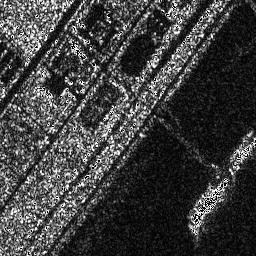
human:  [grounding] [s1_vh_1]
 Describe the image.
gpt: In the satellite image, there is  <ref>1 large ship </ref> <box>[[73, 68, 89, 87, 0]]</box> located at bottom right,  <ref>1 medium ship </ref> <box>[[89, 53, 99, 67, 0]]</box> located at right.